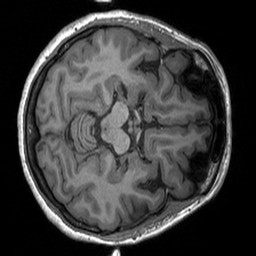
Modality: T1w
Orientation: axial
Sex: female
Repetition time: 1.95 s
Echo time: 0.026 s